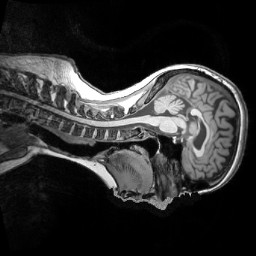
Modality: T1w
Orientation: sagittal
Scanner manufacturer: siemens
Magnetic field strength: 3 T
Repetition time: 2.3 s
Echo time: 0.0033 s